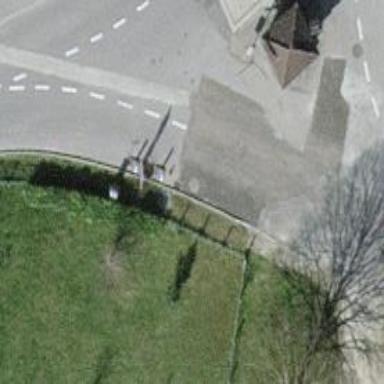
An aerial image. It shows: Wayside cross with historic significance.